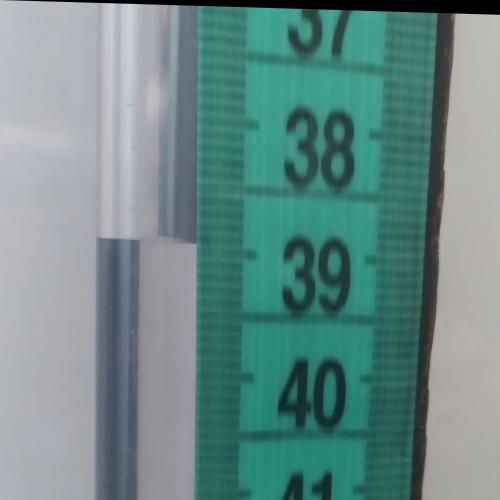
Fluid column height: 39.0 cm